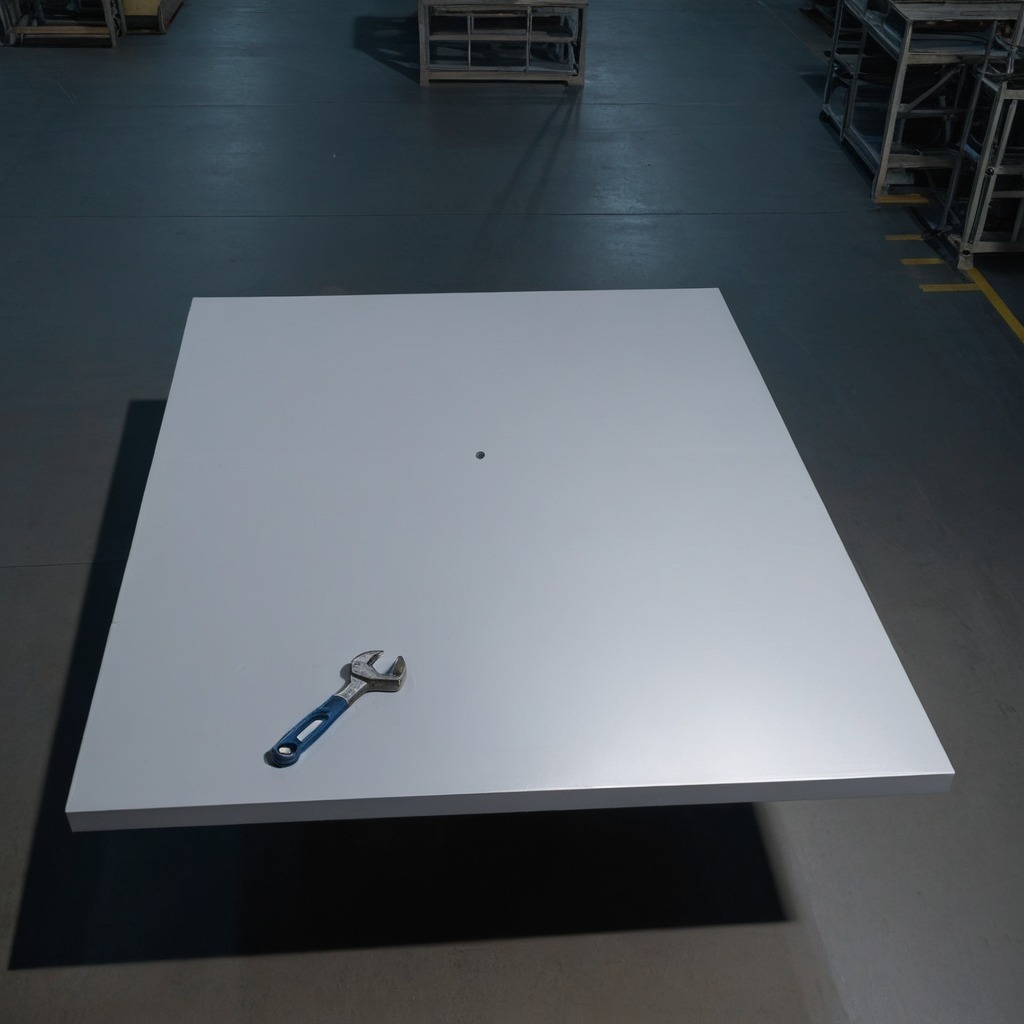
A wrench is lying on the tabletop.